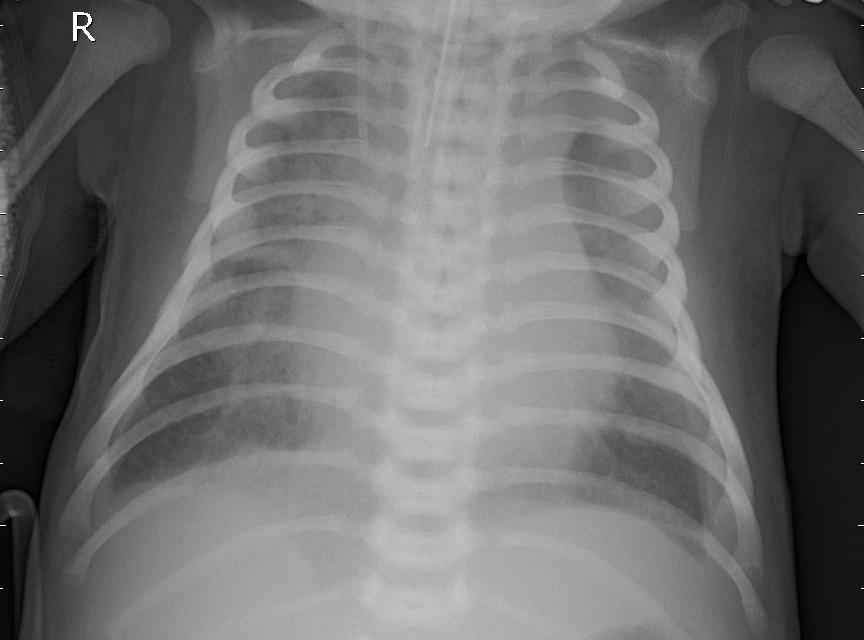
Diagnosis: PNEUMONIA